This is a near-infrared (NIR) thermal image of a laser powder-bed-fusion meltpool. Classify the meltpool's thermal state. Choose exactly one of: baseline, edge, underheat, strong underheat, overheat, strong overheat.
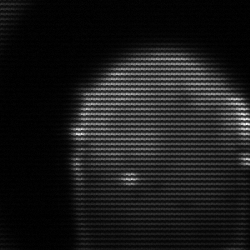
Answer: edge